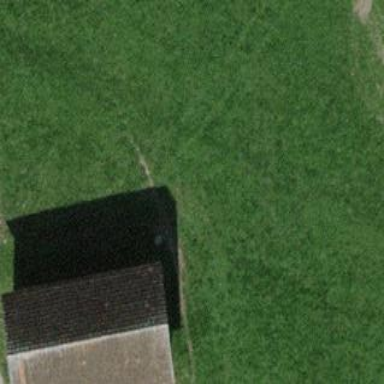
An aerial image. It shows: Stable building.